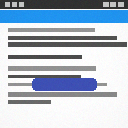
Screen state: on